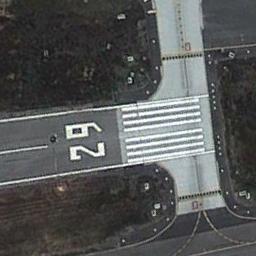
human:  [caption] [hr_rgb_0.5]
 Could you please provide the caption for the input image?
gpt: The runway is on the bare land next to some trees .

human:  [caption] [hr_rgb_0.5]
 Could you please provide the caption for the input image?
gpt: Next to the runway is brown bare ground with white '29' and short-line signs on the runway .

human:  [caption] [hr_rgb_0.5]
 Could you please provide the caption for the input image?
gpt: Runways are marked with Numbers and vertical lines .

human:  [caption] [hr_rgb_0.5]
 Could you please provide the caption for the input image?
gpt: The runway has a threshold marking and the designation marking is 29 .

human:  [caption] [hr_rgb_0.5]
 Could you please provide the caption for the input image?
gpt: The runway is marked with white lines and numbers .